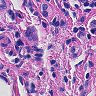
Metastatic tissue present: yes